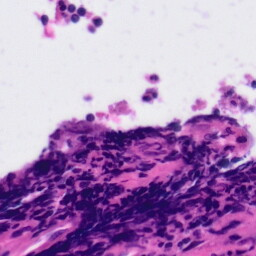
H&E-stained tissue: Tonsil